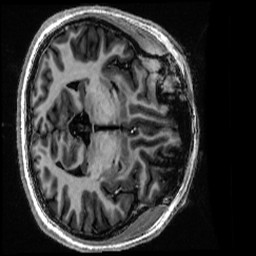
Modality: MP2RAGE
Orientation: axial
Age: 23
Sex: female
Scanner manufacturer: siemens
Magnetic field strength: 6.98 T
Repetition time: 6 s
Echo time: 0.00283 s